Interaction volume radius: 10 \u00c5
Interaction volume height: 25 \u00c5
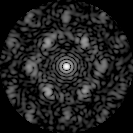
Disorder parameter: 0.6586